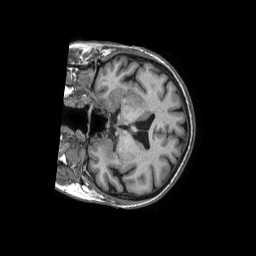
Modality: T1w
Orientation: coronal
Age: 62
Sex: female
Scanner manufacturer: philips
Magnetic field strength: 1.5 T
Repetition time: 0.007034 s
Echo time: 0.003189 s